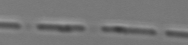
Label: Skeletonema